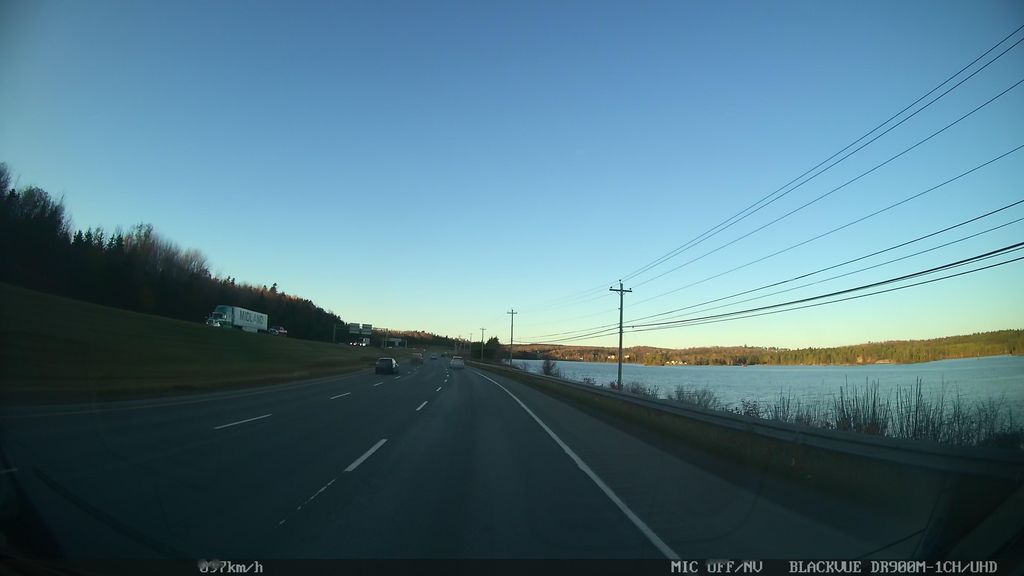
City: halifax